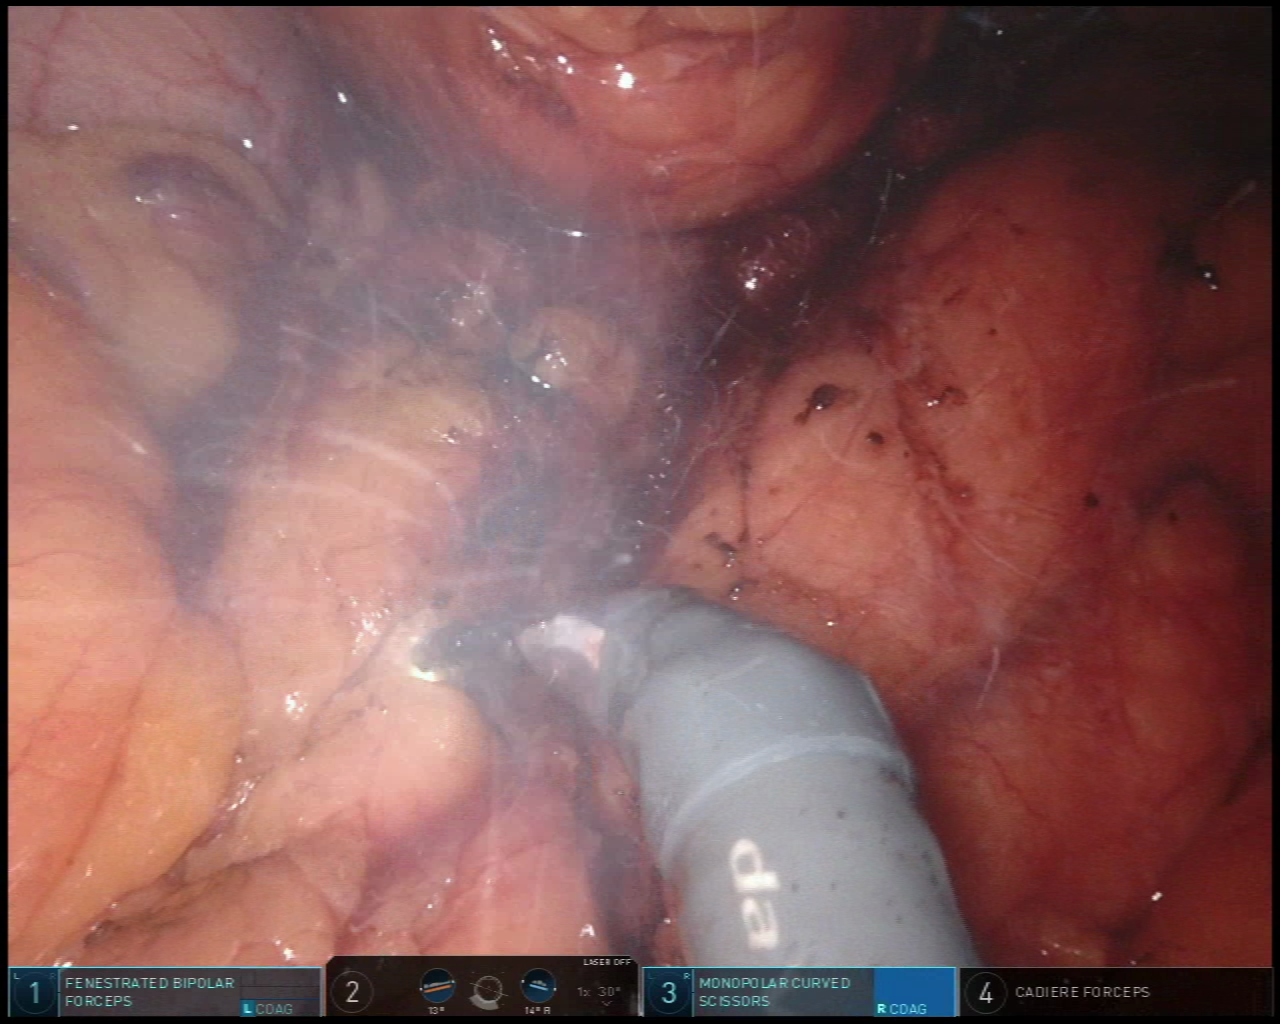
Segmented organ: stomach
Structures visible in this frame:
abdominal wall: no
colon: no
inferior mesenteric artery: no
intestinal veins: no
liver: no
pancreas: no
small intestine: no
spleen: no
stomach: yes
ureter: no
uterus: no
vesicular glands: no